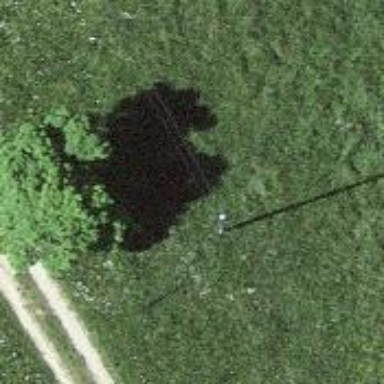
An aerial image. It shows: Power pole.